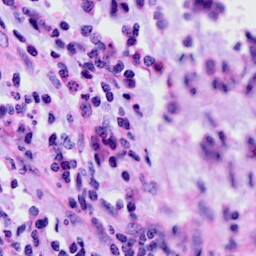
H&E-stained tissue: Cervix